Question: I am trying to implement "Inner shadow" style from Adobe Photoshop.
I have 3 RGBA layers: source layer (brown), inner shadow layer (white) and background layer. They can have Photoshop-like blend modes (Normal, Multiply, Color Burn ...) - blending is not associative!
I would like to blend them together like a layer style in Photoshop. When I multiply Shadow alpha by source alpha and blend (shadow Over (source Over background)), I am getting dark contours around the object, where source alpha is between 0 and 1.
Photoshop reference is on the left, my result is on the right.

The same problem would be with "Color overlay" and many other styles. Do you know how to do that correctly - avoid contours?
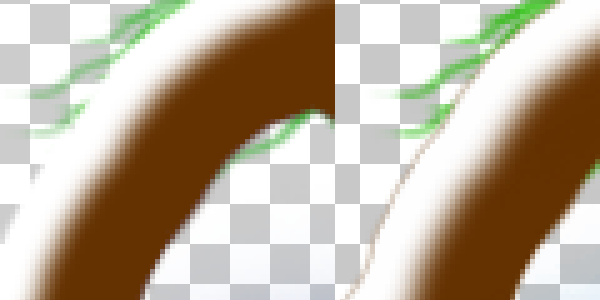
Answer: I found an answer to this problem in the <URL>, at page 339.
So, compositing ( with ( with )) is wrong. The right way to do it is:
1. Composite the source with background into temporary channels C, disregarding the source's alpha and using alpha value of 1.0 everywhere.
2. Composite the (uncropped) shadow with C into C in standard way.
3. Compute a weighted average of C with the background into background, using the source alpha as the weighting factor.
As you see, shadow was blended both with source and background. Weighted average was the function I was looking for.